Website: bh-photo
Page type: delivery-shipping
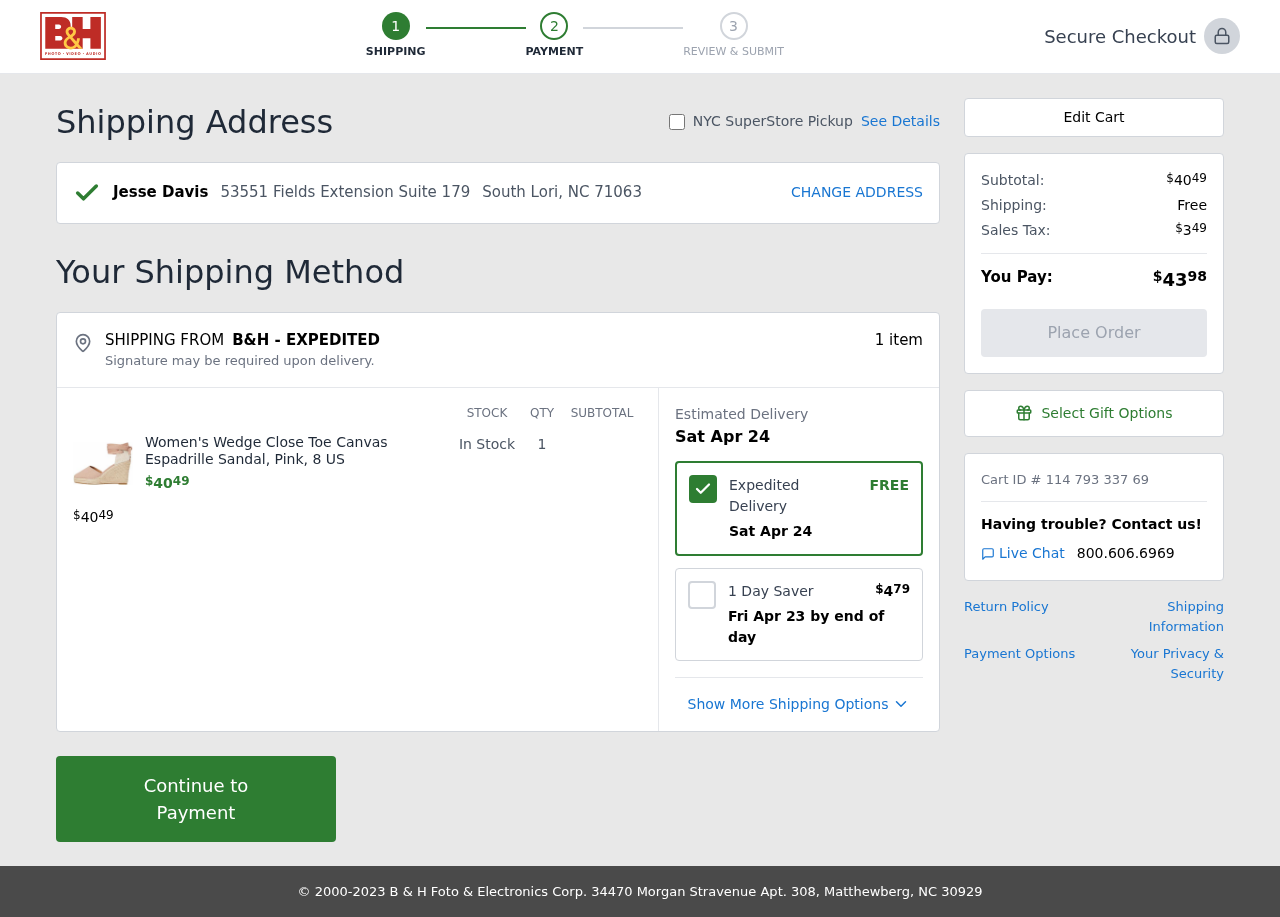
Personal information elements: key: PII_CITY_STATE_ZIP
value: South Lori, NC 71063
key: PII_FULLNAME
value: Jesse Davis
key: PII_STREET
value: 53551 Fields Extension Suite 179
Product elements: key: PRODUCT1_NAME
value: Women's Wedge Close Toe Canvas Espadrille Sandal, Pink, 8 US
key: PRODUCT1_PRICE
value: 40.49
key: PRODUCT1_QUANTITY
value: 1
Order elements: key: ORDER_NUM_ITEMS
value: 1 item
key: ORDER_SUBTOTAL
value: $4049
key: ORDER_DELIVERY_DATE
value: Sat Apr 24
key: ORDER_SHIPPING_COST_ALT
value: $479
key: ORDER_SHIPPING_DATE
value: Fri Apr 23 by end of day
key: ORDER_SHIPPING_COST
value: Free
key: ORDER_TAX
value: $349
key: ORDER_TOTAL
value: $4398
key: ORDER_ID
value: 114 793 337 69